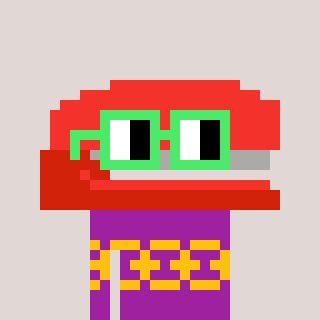
a pixel art character with square light green glasses, a stapler-shaped head and a magenta-colored body on a warm background